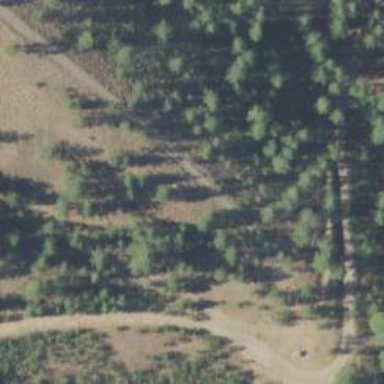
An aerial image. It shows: Path with excellent visibility for trail.